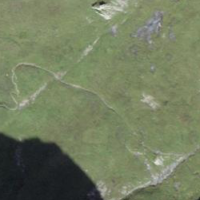
EUNIS habitat code: 23
Species observed at this site:
Parnassia palustris